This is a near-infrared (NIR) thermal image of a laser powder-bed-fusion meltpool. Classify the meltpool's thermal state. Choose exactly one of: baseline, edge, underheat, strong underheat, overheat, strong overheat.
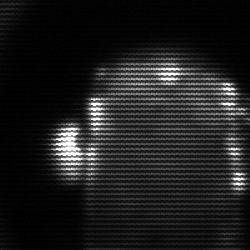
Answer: baseline